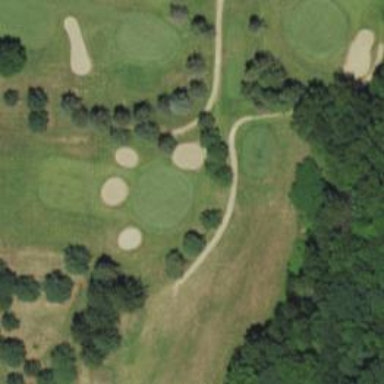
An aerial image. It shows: View of golf hole.